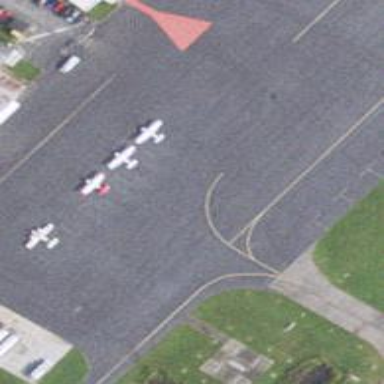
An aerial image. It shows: Image of taxiway at airport.